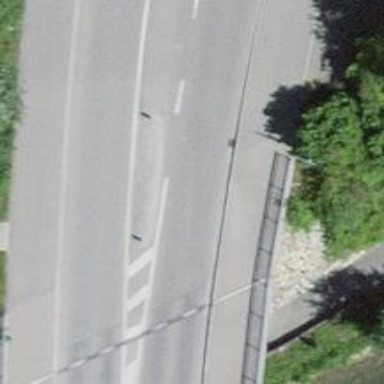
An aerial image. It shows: Secondary road with asphalt surface. There's cycle track on the left side of the road.